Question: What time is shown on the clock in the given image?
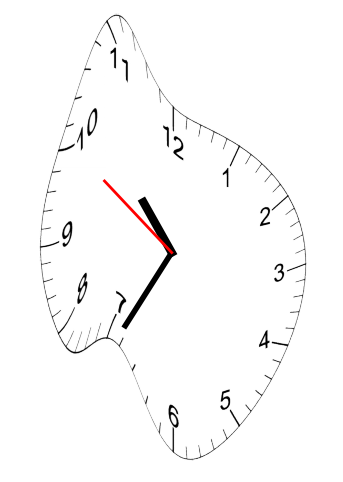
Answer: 10:34:50